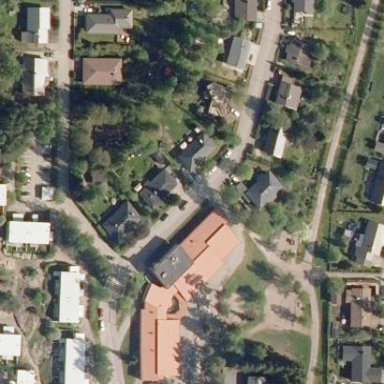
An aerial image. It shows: School building.